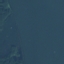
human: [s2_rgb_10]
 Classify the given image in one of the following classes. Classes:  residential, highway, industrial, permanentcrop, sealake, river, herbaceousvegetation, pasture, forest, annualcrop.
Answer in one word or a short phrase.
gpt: SeaLake